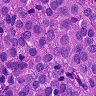
Metastatic tissue present: yes